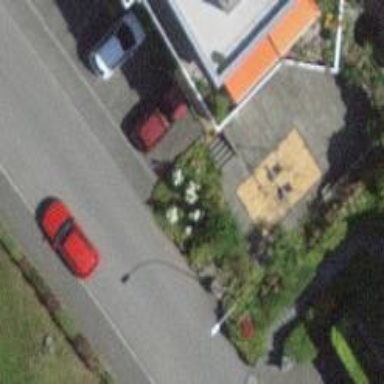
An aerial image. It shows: Sidewalk along the footway.